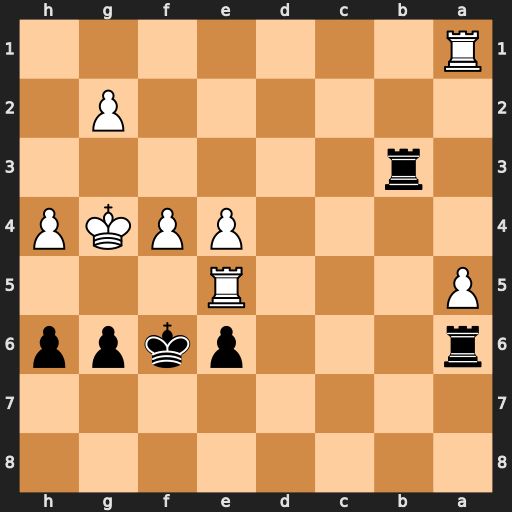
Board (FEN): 8/8/r3pkpp/P3R3/4PPKP/1r6/6P1/R7
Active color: b
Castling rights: -
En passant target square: -
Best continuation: h5+ Rxh5 gxh5+